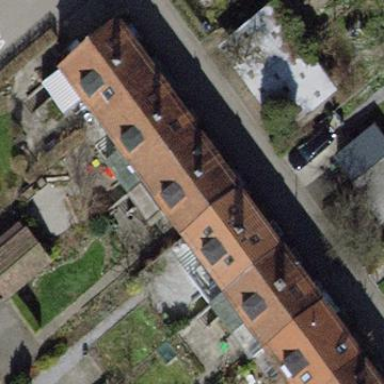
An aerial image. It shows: Semidetached house with tiled roof.